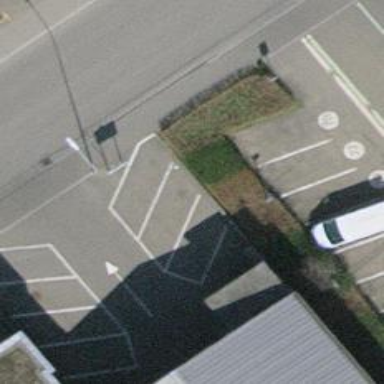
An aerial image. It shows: Parking area with surface.